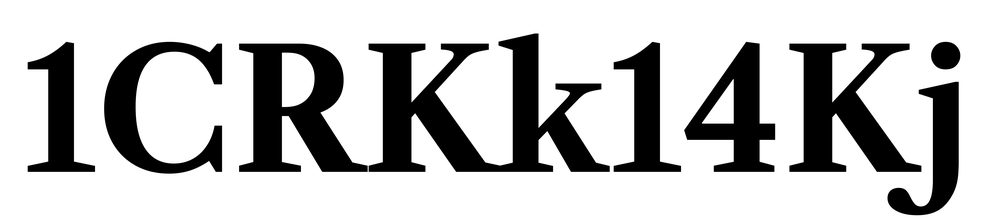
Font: LibreCaslonText_Bold